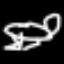
Label: frog